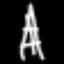
Label: The Eiffel Tower